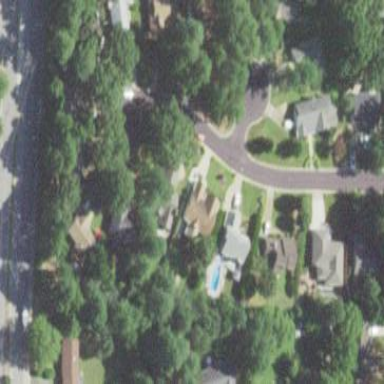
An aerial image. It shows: Residential area within neighborhood.